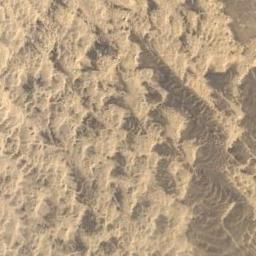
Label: desert